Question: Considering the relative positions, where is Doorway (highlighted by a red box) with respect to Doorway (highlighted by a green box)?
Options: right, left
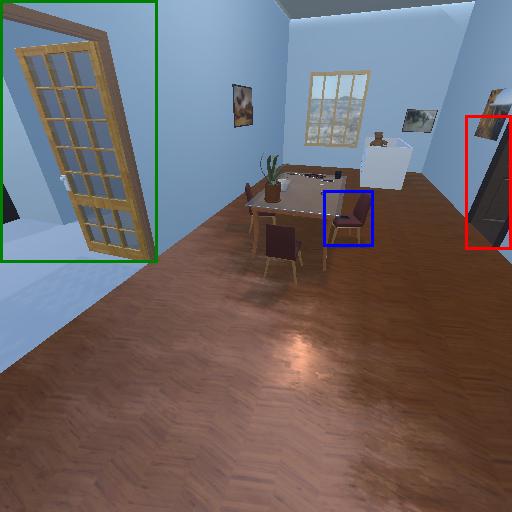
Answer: right